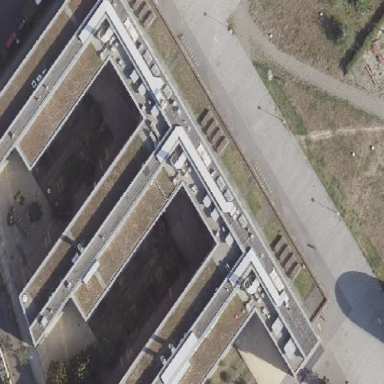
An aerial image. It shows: Part of building.